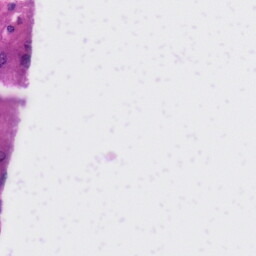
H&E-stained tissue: Liver